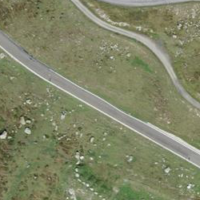
EUNIS habitat code: 26
Species observed at this site:
Campanula barbata